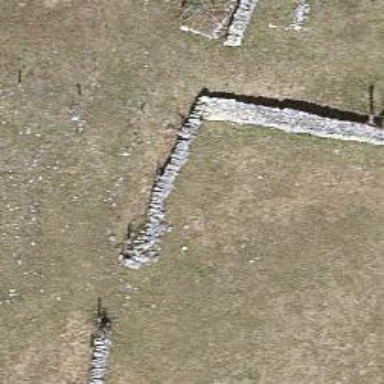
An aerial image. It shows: Wall made of dry stone.